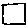
Label: square